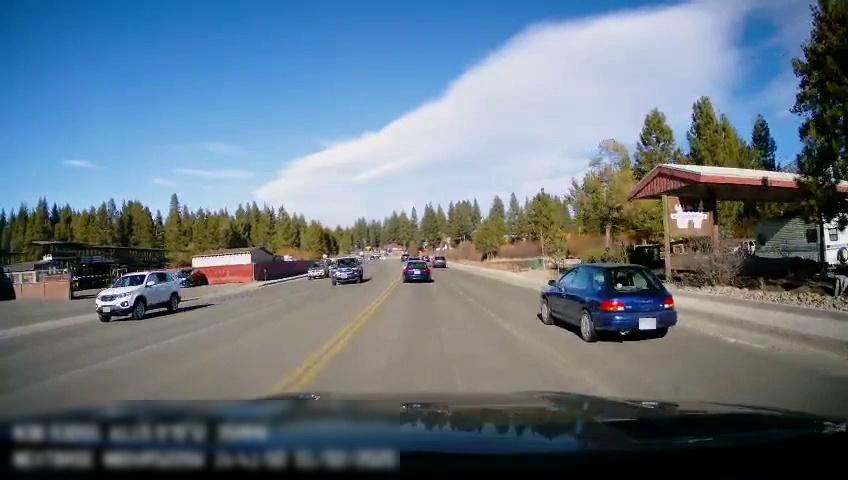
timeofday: Day
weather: Sunny
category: Drivable Space
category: Vehicles | SUV
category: Vehicles | Car
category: Vehicles | Car
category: Vehicles | Car
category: Vehicles | SUV
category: Vehicles | SUV
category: Vehicles | Truck
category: Vehicles | Car
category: Lanes | Opposite Lane
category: Lanes | Current Lane
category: Lanes | Current Lane
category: Lanes | Opposite Lane